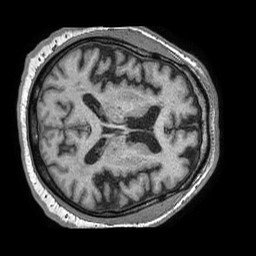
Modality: T1w
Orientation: axial
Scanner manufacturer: philips
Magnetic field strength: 1.5 T
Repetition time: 0.007731 s
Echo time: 0.003542 s